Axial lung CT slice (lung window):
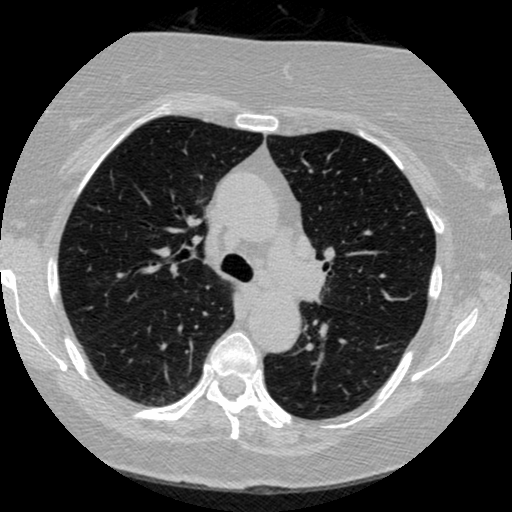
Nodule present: no